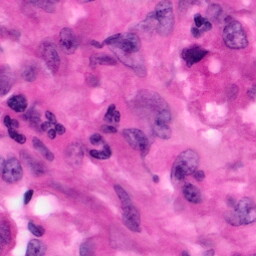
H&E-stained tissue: Pancreatic